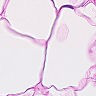
Metastatic tissue present: no